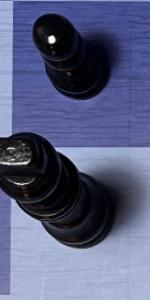
Label: King_Black